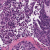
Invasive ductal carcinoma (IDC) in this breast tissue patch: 0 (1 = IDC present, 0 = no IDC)